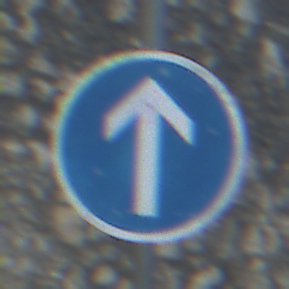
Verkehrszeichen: VorgeschriebeneFahrtrichtungGeradeaus
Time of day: MorningAfternoon
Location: Outdoor (Suburban)
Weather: PartlyCloudy
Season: NotSpecified
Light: Natural